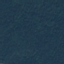
Land use / land cover: Forest